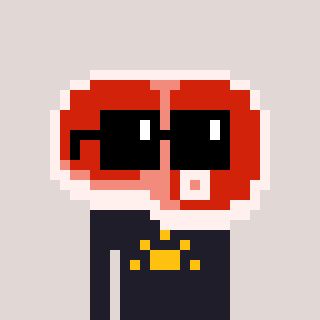
a pixel art character with square black sunglasses, a steak-shaped head and a grayscale-colored body on a warm background